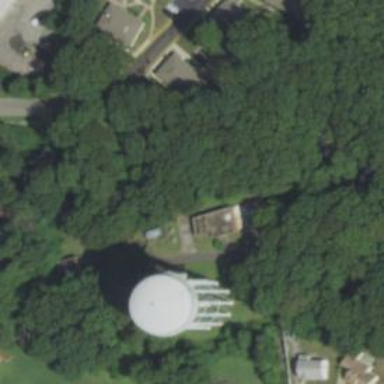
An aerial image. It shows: Water works facility.